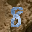
Label: 8